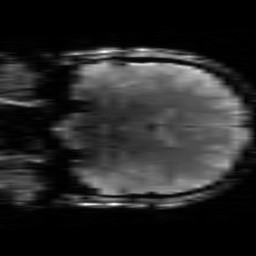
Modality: T2starw
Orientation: coronal
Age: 26
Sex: male
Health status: healthy
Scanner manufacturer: siemens
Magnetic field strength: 3 T
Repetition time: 0.7 s
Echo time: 0.02 s